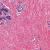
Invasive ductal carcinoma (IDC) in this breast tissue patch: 0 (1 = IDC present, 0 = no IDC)